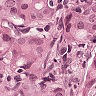
Metastatic tissue present: yes